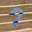
Label: 7